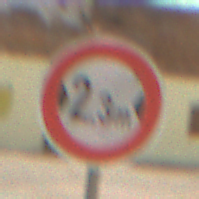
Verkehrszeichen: TatsaechlicheBreite2Komma3
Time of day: Midday
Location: Outdoor (Suburban)
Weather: PartlyCloudy
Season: NotSpecified
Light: Natural